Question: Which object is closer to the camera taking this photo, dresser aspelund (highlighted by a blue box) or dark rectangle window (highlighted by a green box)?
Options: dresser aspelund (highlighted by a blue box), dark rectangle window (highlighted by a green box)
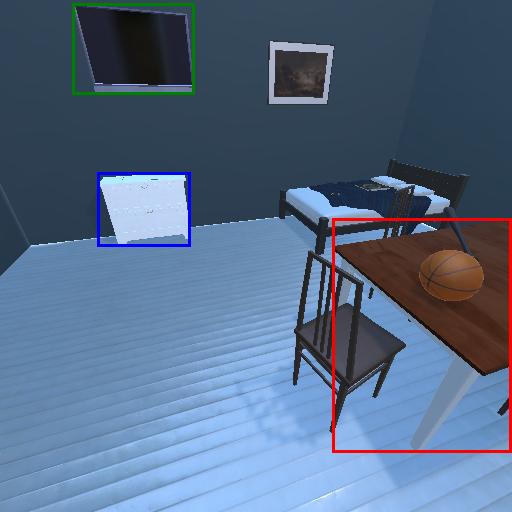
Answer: dresser aspelund (highlighted by a blue box)